Current action and preconditions to check: trajectory_clear

Your task: For each precondition in the list above, predict whether it will hold at this action.

Consider the current scene as observed from the mobile robot's camera, and analyze the predicted future states of all dynamic agents (e.g., people, animals, vehicles, or any moving entities) within the NEXT SECOND.

IMPORTANT: Only answer "very likely" if you are absolutely certain—based on strong, clear evidence—that a dynamic agent will violate the precondition in the predicted future state. Do NOT answer "very likely" for unlikely, ambiguous, or low-probability risks.

Ask yourself for each precondition: Is there a high probability, with clear and convincing evidence, that the predicted future states of any dynamic agent will interfere with the predicted future state of the currently executing action within the NEXT SECOND, causing that precondition to fail?

Assess the risk level based on these predictions. Use "likely" or "very likely" if motions create a clear risk of interference.

Use "neutral" or "improbable" if agents are nearby but their predicted paths are clearly diverging or non-conflicting.

Failure Risk Categories: "very improbable", "improbable", "neutral", "likely", "very likely"

Answer Format: Output ONLY the probability_of_failure value from these categories: "very improbable", "improbable", "neutral", "likely", "very likely"

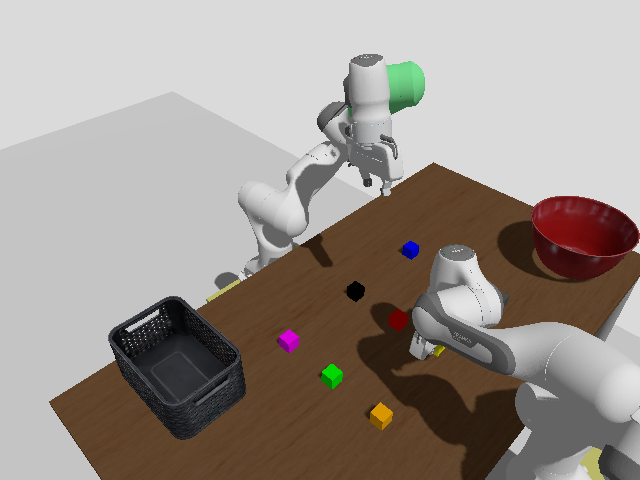

Answer: very improbable